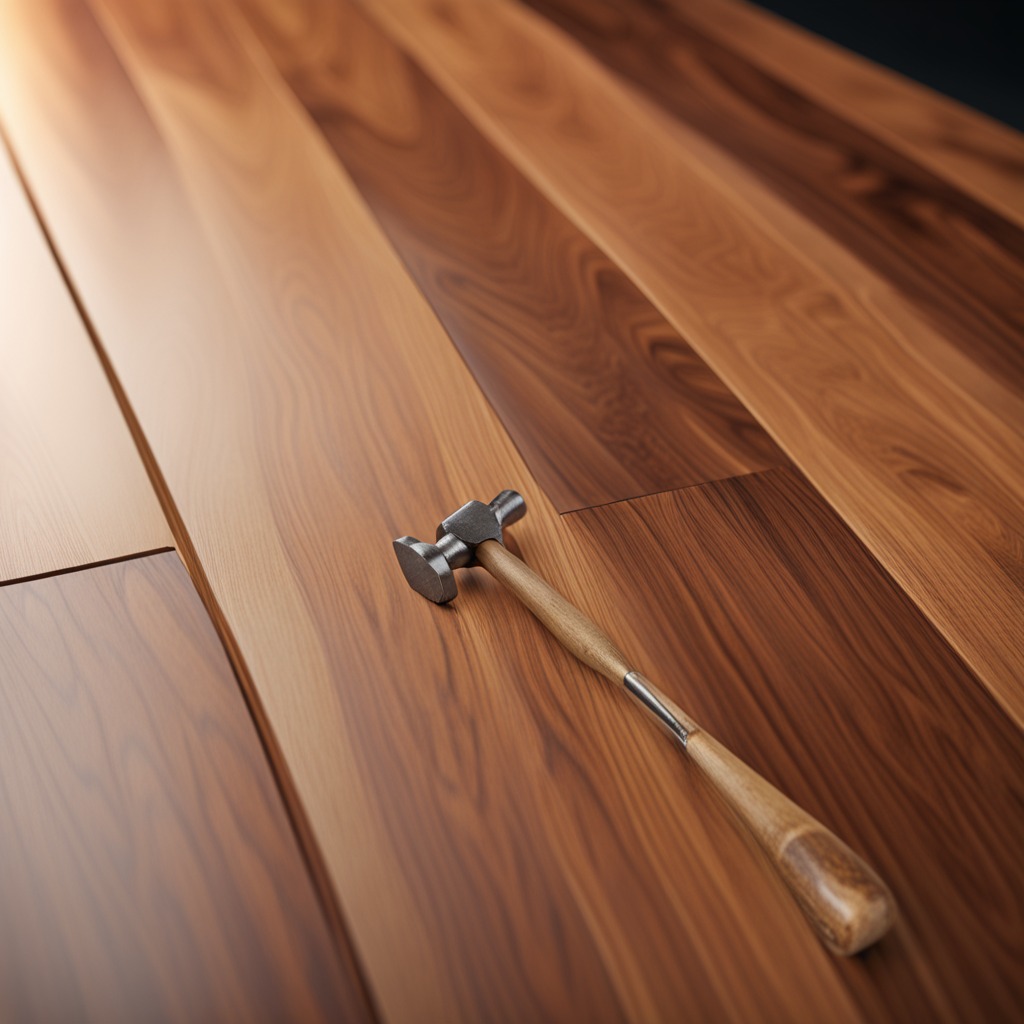
A hammer is lying on a wooden table in a carpentry studio with rich wood textures side lighting.